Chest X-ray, AP view. Patient: 61 years old, sex M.
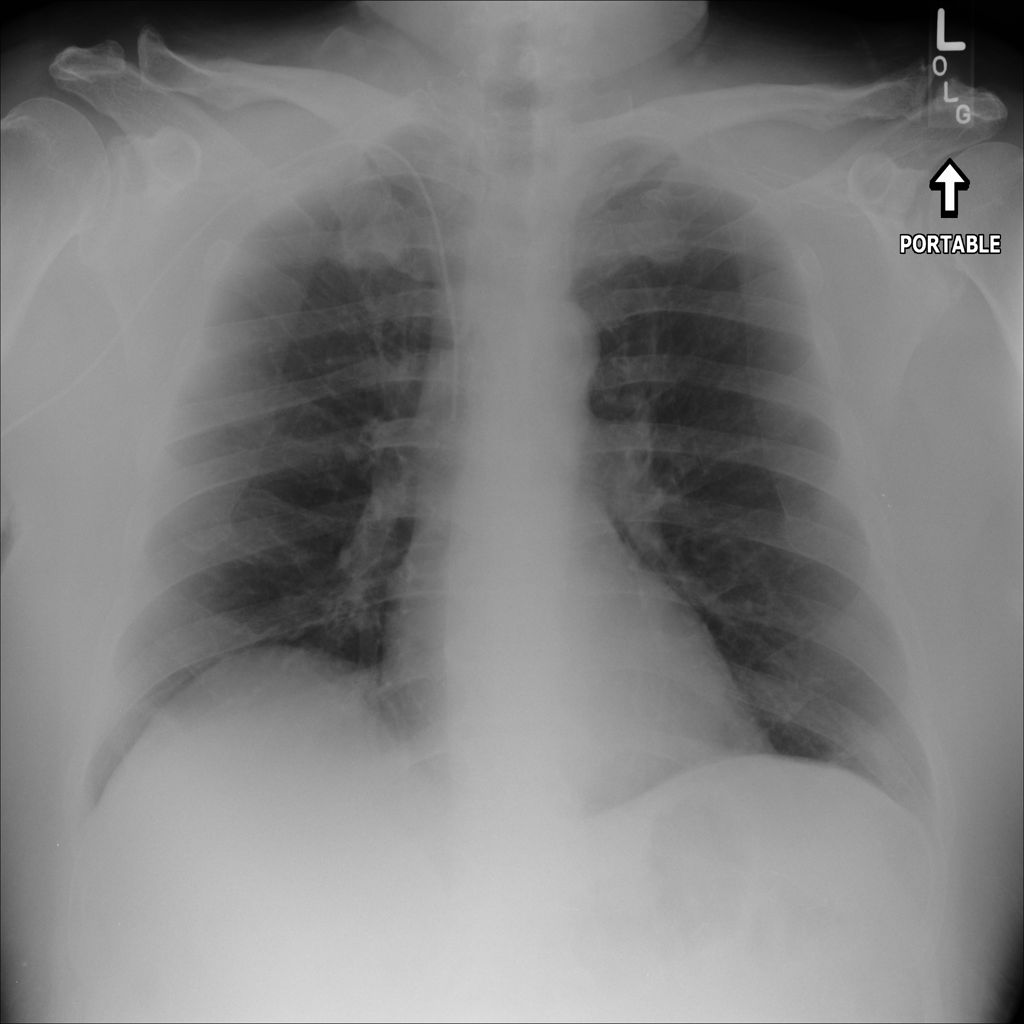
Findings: No Finding